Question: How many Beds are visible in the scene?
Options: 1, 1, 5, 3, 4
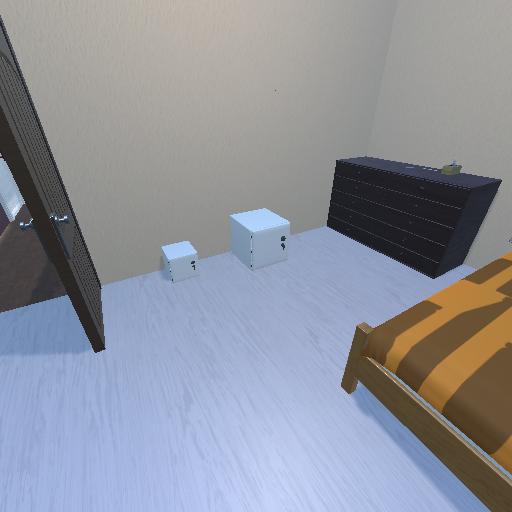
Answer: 1